Question: i have a textArea where i show some errors happened during a file loading.
Now i will want customize my text area in this way:

I want to show a few character in bold, I saw that Label consent this,but can I also do this with a textarea?
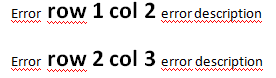
Answer: I solved using a RichTextArea whitout top and bottom toolbar
'''
.no-toolbar-top .gwt-RichTextToolbar-top{
display: none;
}
.no-toolbar-bottom .gwt-RichTextToolbar-bottom{
display: none;
}
'''
Then i added these styles at components:
'''
RichTextArea myArea = new RichTextArea();
myArea.addStyleName("no-toolbar-top");
myArea.addStyleName("no-toolbar-bottom");
myArea.setValue("<p><small> Error <b> Row 1 Col 2 </b> error description </small></p>");
'''